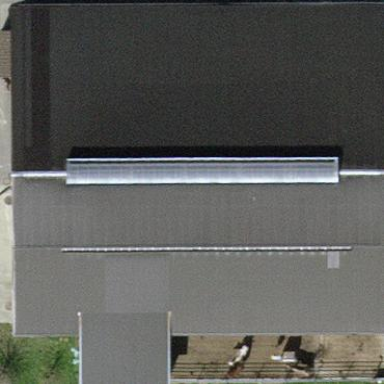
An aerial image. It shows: Farm auxiliary building with gabled roof.